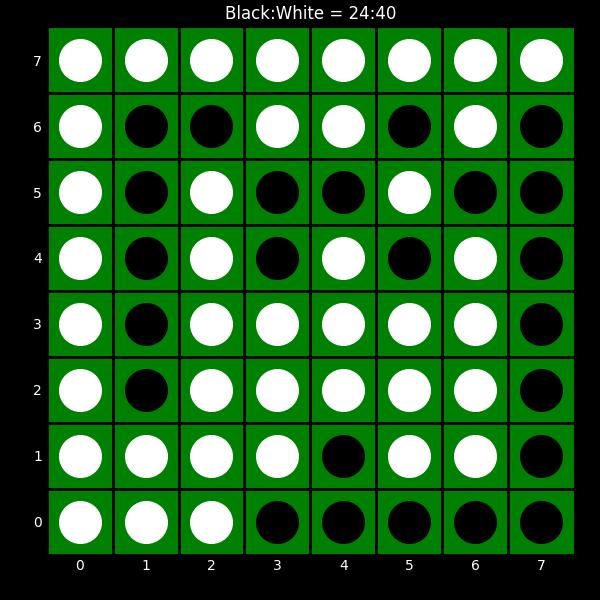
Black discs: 24
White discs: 40